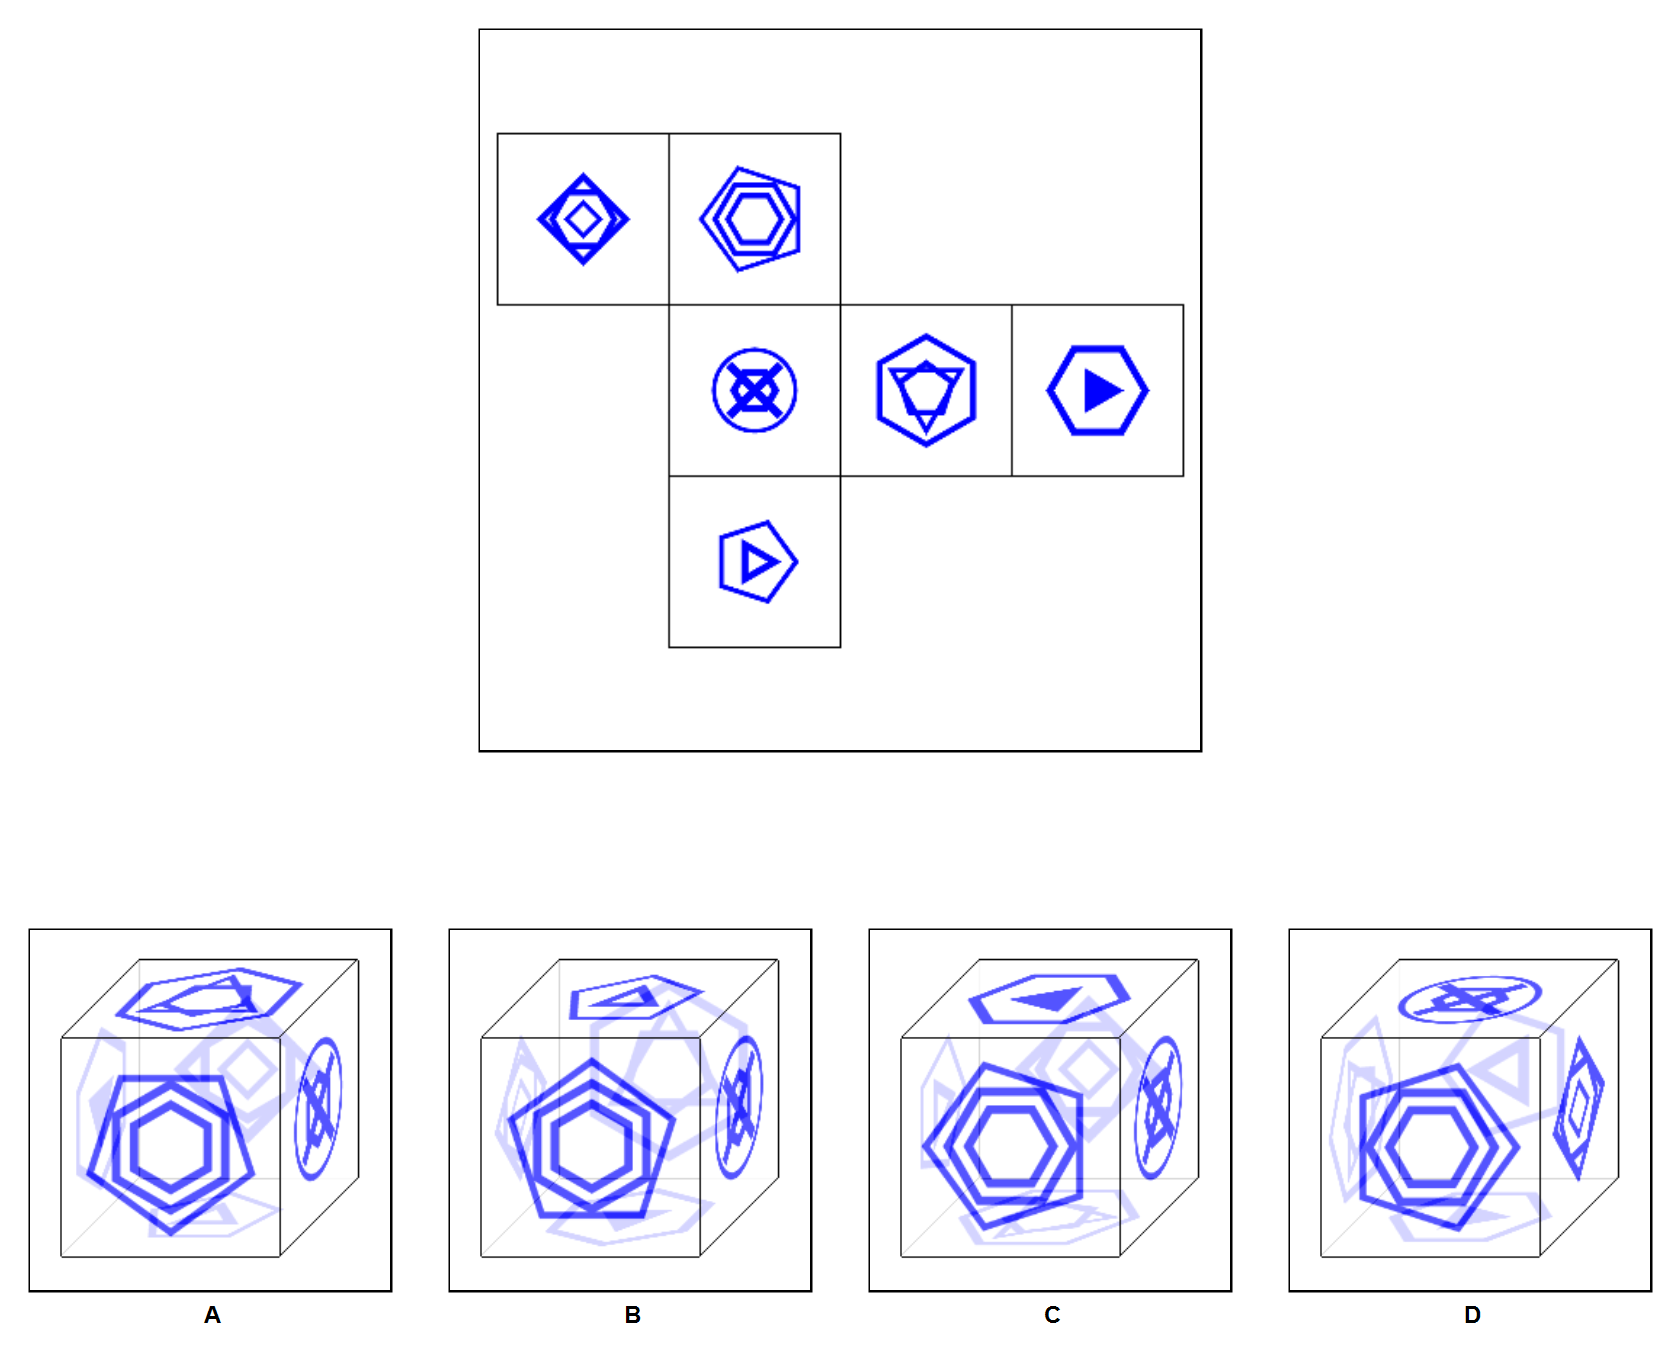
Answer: D